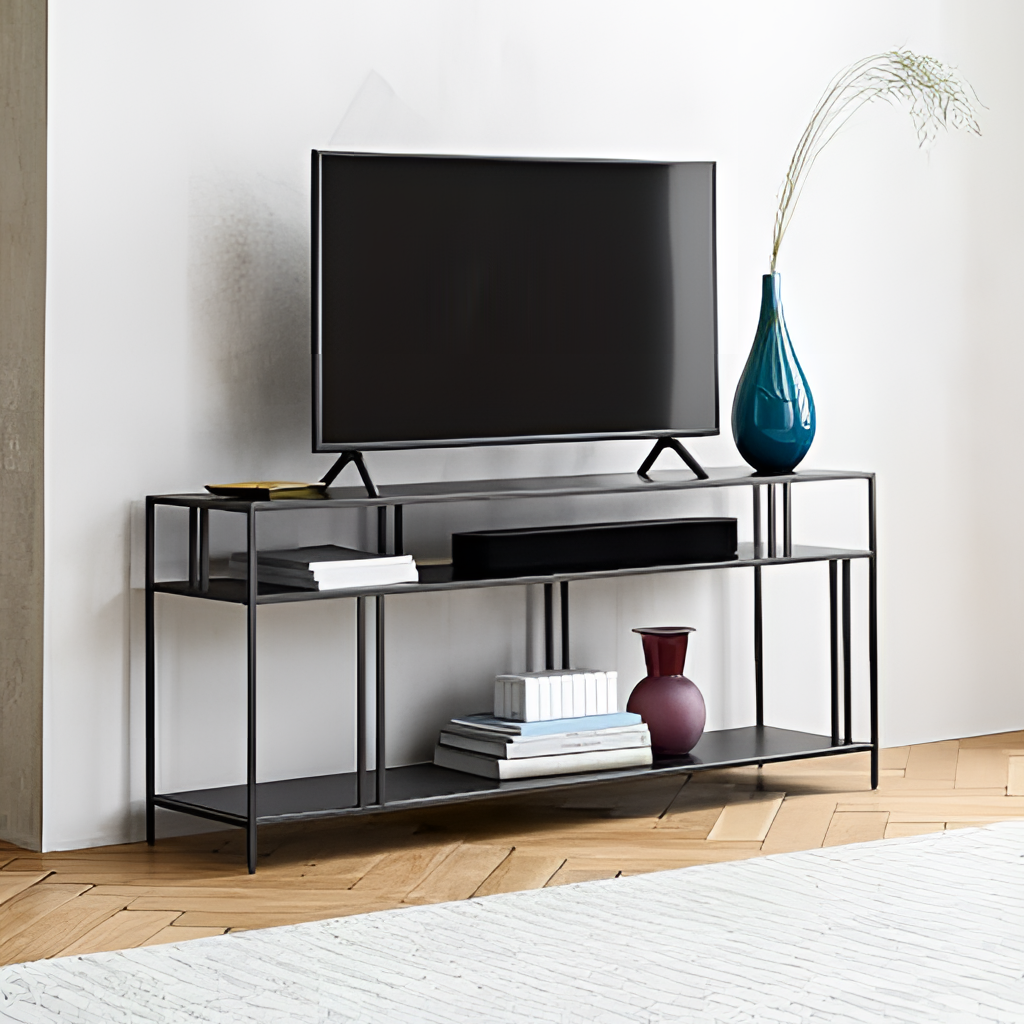
metal TV stand, living room, modern, brown wood flooring, with herringbone pattern, paint wallpaper, with solid pattern